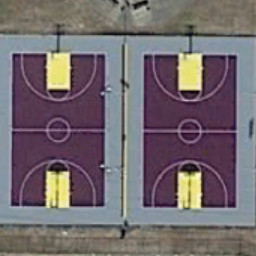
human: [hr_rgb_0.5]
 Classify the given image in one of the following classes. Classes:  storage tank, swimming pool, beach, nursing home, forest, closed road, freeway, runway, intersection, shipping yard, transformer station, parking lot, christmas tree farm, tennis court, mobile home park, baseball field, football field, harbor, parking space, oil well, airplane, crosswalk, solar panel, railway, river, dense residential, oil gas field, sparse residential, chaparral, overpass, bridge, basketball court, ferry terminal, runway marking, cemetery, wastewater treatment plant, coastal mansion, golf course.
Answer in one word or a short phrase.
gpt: basketball court